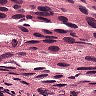
Metastatic tissue present: yes